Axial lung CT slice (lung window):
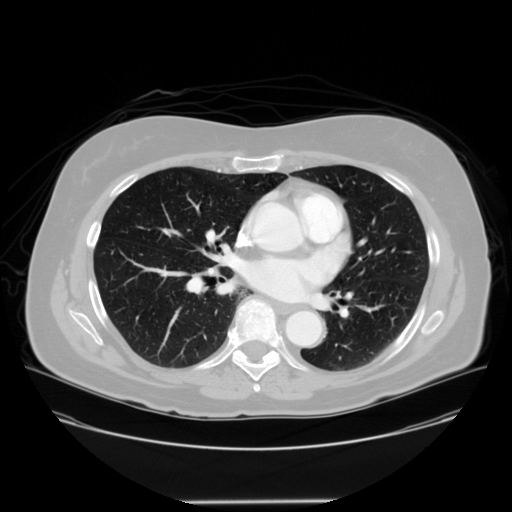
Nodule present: no